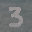
Label: 3